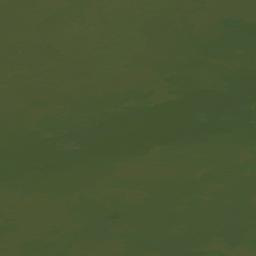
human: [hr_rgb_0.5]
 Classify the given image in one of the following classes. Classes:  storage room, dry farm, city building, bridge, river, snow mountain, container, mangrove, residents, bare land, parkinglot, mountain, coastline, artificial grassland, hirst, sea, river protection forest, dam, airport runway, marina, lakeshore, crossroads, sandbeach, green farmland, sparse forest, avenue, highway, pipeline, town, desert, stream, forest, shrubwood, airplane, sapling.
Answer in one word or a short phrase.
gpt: sea